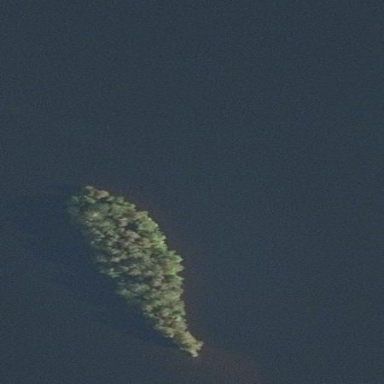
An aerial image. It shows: Image showing island.